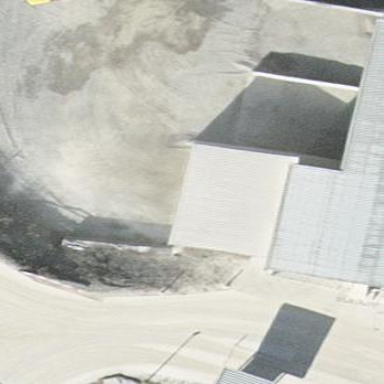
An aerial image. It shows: View of roof of building.